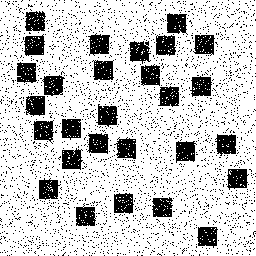
Squares: 28
Triangles: 0
Stars: 0
Total shapes: 28